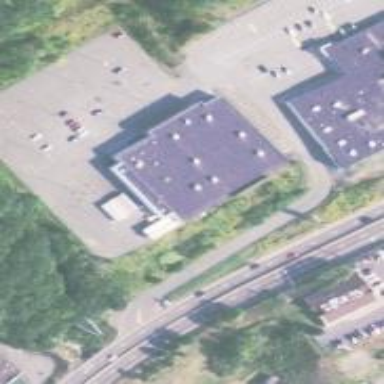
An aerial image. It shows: Retail building.